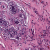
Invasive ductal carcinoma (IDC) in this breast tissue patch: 0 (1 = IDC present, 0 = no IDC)